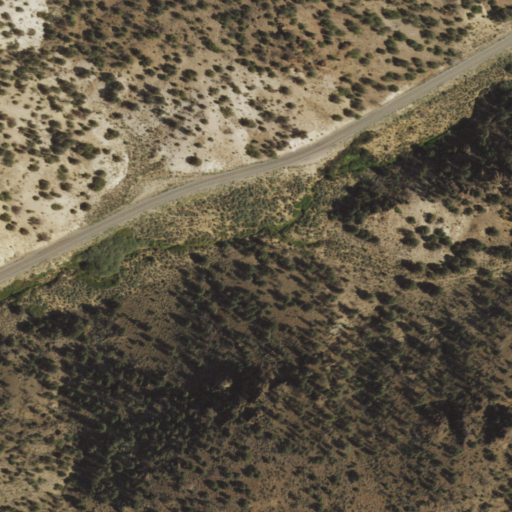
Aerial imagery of valley in Nevada named Skull Canyon containing evergreen forest, shrub, low intensity development, and open development